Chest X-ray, PA view. Patient: 60 years old, sex F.
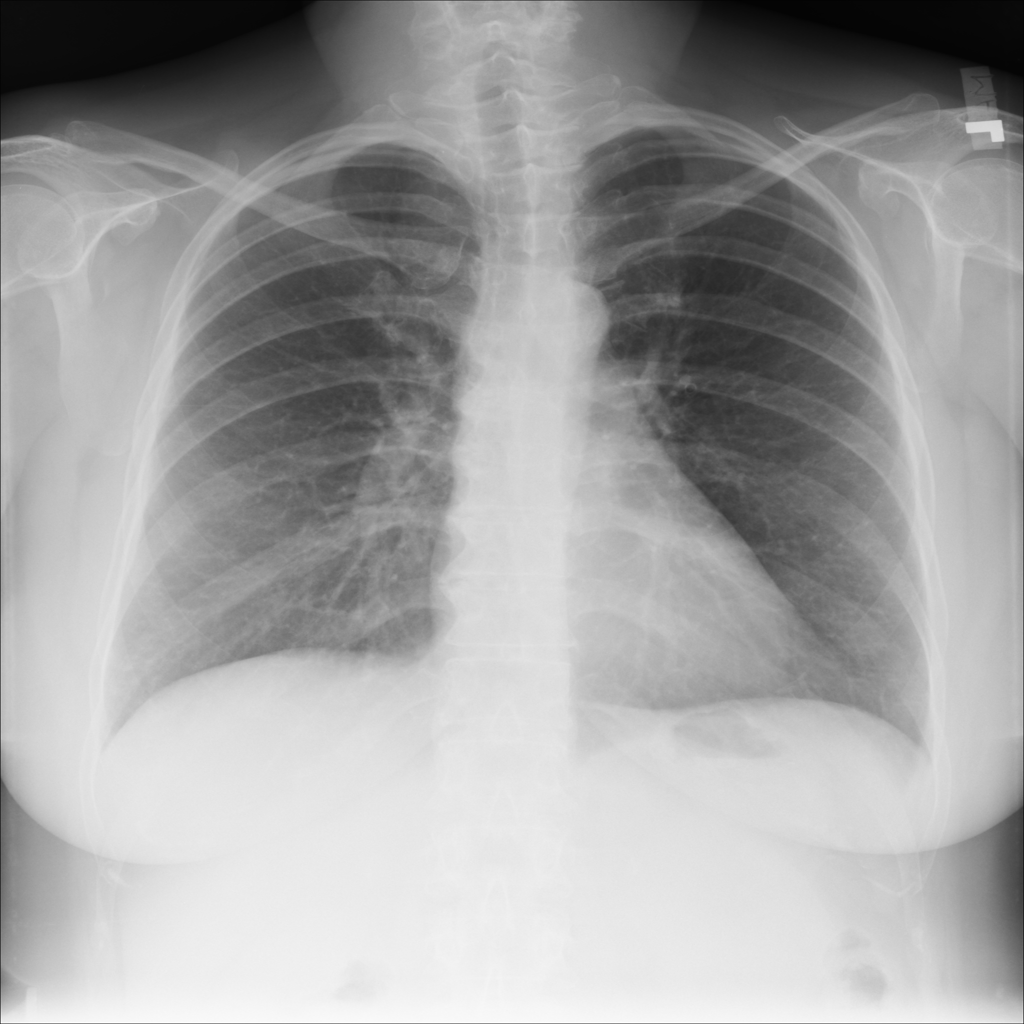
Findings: No Finding